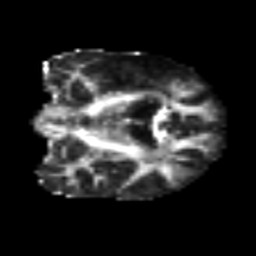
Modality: FA
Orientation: coronal
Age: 65
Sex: male
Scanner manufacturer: siemens
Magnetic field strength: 3 T
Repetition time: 6.1 s
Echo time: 0.101 s